Question: I would like to write a function that, given an n will exactly add the amount of leaves without degenerating the tree. Something like this:
'''
data SimpleT= L | N SimpleT SimpleT deriving Show
'''
and addTree defined as:
'''
addTree::Int->SimpleT->SimpleT
addTree n (N left right) = something
'''
But I can not get it right. The only working thing i've got so far, just adds a (N L L ) on every leaf:
'''
addTree2 L = (N L L)
addTree2 (N left right)= N (addTree2 left)(addTree2 right)
'''
How can I add 'n' properly? With only even numbers for n are allowed.
e.g. adding 2 leaves
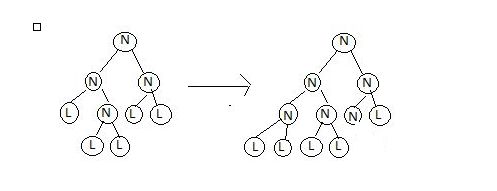
Answer: First, you'll need a helper function to figure out which side of the tree is "emptier".
'''
height :: SimpleT -> Int
height L = 0
height (N l r) = 1 + max (height l) (height r)
'''
Then, it's just a matter of adding 2 leaves at a time to the emptier side (that is, add 2 leaves to the emptier side, then add 'n-2' leaves to the resulting tree).
'''
-- Warning: partial function, not defined for odd n
addTree :: Int -> SimpleT -> SimpleT
addTree 0 t = t
addTree n L = addTree (n - 2) (N L L)
addTree n (N l r) = addTree (n - 2) (if height l > height r
then (N l (addTree 2 r))
else (N (addTree 2 l) r))
'''